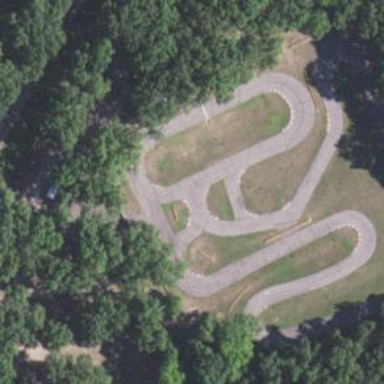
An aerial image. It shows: Karting raceway.